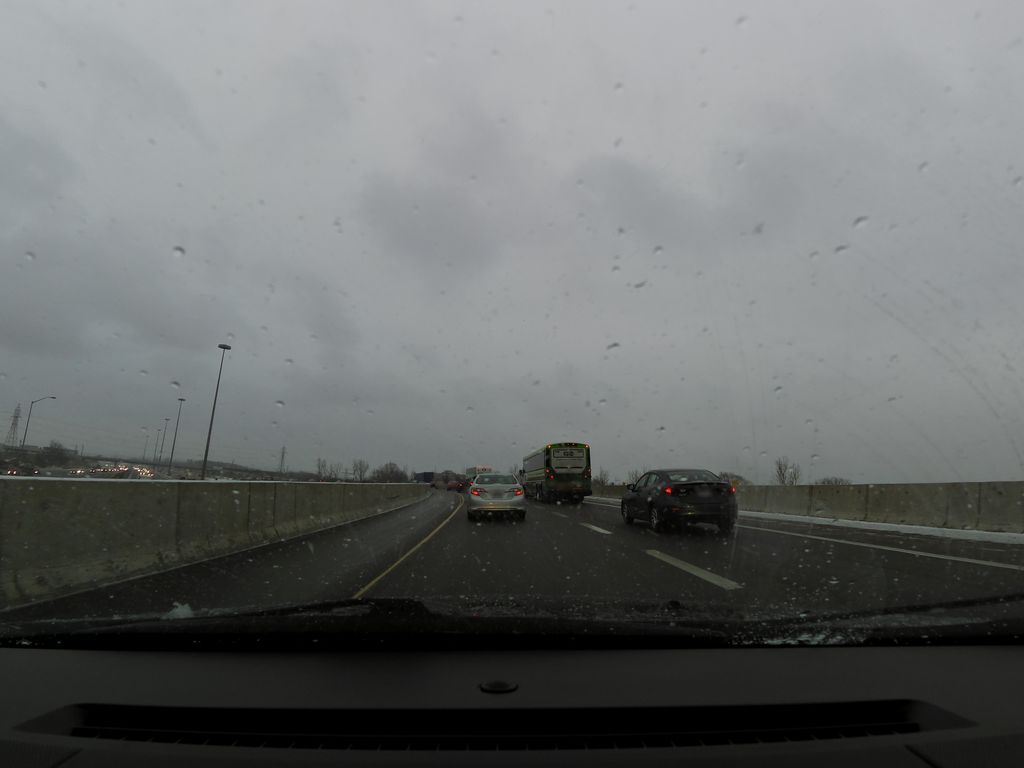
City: kitchener-waterloo